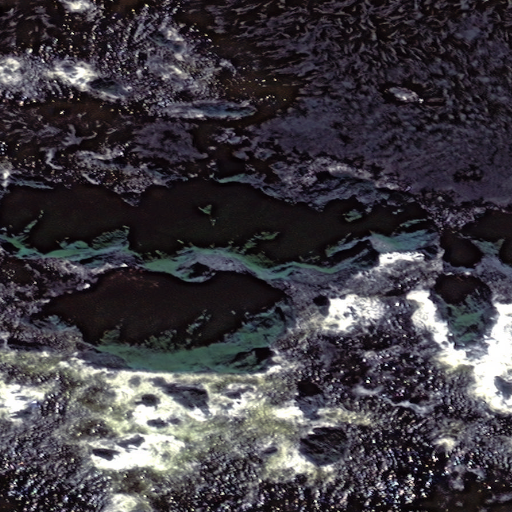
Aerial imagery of island in Alaska named Peaked Island containing only unknown